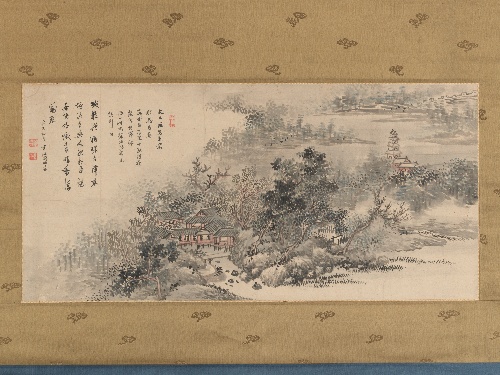
Artist: Okada Hankō
Artist bio: Japanese, 1782–1846
Date: 1833
Object type: Hanging scroll
Classification: Paintings
Medium: Hanging scroll; ink and color on paper
Culture: Japan
Period: Edo period (1615–1868)
Dimensions: Image: 11 13/16 × 25 1/16 in. (30 × 63.7 cm)
Overall with mounting: 50 3/16 × 31 3/4 in. (127.5 × 80.6 cm)
Overall with knobs: 50 3/16 × 34 3/16 in. (127.5 × 86.8 cm)
Department: Asian Art
Credit line: Mary Griggs Burke Collection, Gift of the Mary and Jackson Burke Foundation, 2015
Accession year: 2015
Repository: Metropolitan Museum of Art, New York, NY
Tags: Landscapes